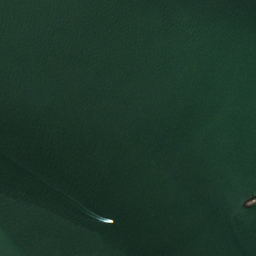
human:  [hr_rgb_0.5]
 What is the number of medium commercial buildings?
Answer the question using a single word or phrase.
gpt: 0

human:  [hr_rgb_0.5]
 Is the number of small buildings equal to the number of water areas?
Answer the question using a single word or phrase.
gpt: no

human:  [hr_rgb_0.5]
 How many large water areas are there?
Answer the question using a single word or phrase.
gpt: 2

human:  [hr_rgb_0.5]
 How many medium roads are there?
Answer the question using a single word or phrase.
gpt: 0

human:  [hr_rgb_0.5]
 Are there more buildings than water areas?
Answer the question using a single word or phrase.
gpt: no

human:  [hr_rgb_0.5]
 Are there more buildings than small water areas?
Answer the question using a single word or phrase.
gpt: yes

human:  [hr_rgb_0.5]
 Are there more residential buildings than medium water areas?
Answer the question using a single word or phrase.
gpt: yes

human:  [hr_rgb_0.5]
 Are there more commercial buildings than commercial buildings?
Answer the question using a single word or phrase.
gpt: no

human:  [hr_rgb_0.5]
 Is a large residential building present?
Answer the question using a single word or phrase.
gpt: no

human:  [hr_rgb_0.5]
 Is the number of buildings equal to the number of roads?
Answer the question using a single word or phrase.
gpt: yes

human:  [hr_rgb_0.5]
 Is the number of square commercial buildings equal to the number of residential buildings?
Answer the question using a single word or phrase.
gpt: no

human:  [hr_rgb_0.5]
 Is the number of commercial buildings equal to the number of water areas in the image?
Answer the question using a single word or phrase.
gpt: no

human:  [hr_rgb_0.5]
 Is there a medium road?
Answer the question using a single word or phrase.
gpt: no

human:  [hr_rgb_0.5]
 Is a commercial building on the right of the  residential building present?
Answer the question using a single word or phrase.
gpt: no

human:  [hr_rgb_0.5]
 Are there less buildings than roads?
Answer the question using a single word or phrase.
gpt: no

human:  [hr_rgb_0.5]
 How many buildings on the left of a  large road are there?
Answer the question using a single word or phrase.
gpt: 0

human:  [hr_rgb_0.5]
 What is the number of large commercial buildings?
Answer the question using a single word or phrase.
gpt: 0

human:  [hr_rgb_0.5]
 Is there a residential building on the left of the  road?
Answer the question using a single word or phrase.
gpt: yes

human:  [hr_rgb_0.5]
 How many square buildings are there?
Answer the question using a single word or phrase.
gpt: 0

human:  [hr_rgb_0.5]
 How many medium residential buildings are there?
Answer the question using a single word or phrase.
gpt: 0

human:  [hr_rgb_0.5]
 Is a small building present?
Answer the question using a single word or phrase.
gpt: yes

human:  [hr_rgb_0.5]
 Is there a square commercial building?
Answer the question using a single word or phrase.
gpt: no

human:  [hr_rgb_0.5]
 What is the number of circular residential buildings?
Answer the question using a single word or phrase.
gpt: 0

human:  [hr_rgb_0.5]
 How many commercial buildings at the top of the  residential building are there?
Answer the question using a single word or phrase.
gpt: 0

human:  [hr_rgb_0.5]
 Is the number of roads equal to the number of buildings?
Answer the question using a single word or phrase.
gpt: yes

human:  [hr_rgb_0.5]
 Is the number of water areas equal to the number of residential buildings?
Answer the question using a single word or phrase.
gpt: no

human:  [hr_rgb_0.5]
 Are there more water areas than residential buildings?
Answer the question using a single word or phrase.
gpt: yes

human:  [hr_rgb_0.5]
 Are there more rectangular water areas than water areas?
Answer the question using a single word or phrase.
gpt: no

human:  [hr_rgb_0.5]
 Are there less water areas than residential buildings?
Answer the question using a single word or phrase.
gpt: no

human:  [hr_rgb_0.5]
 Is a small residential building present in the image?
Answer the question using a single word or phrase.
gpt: yes

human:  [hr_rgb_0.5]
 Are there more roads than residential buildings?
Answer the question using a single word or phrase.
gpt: no

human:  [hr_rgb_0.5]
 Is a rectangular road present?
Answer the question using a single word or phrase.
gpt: no

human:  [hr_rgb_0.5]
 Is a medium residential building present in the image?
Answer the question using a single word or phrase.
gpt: no

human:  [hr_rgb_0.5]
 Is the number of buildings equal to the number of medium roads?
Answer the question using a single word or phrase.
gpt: no

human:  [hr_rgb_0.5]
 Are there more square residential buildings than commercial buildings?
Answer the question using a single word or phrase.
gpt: no

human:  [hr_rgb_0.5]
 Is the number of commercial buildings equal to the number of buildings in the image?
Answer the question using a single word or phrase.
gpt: no